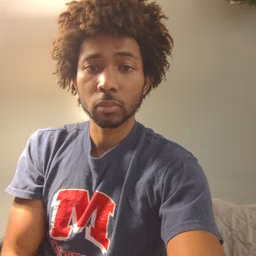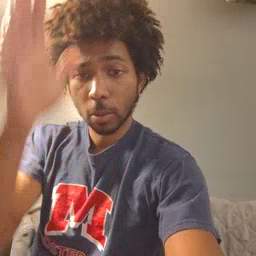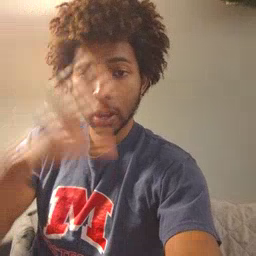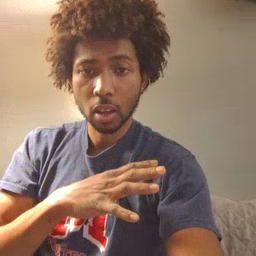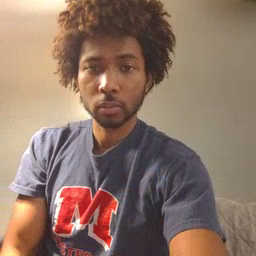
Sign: man